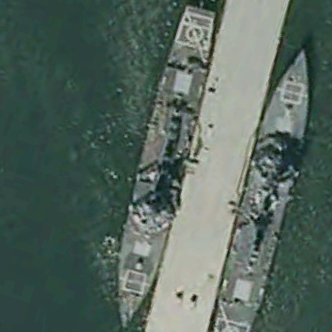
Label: destroyer